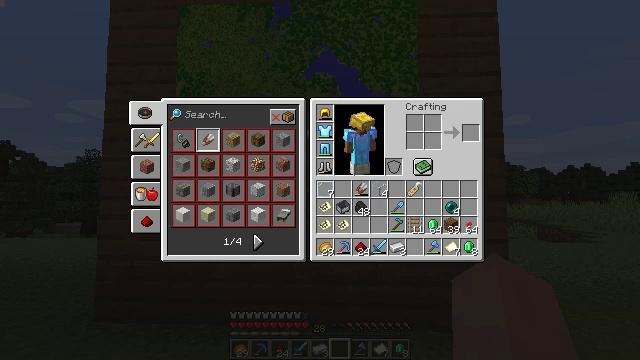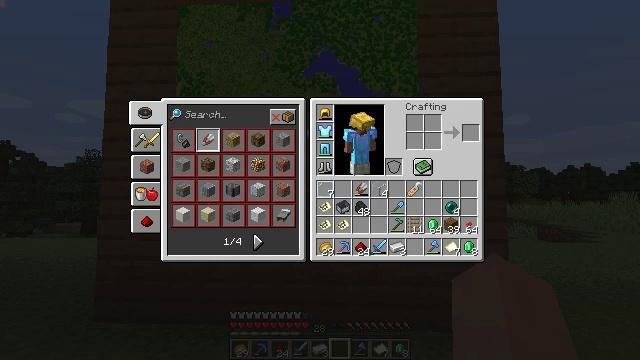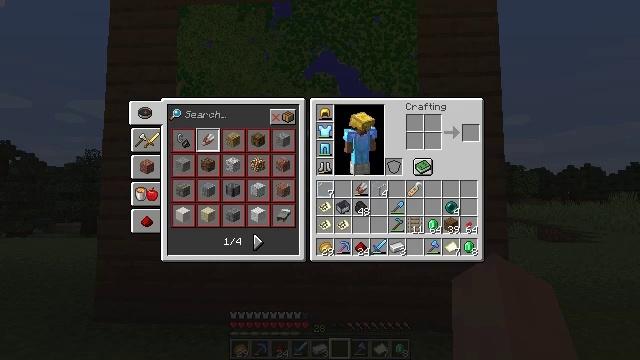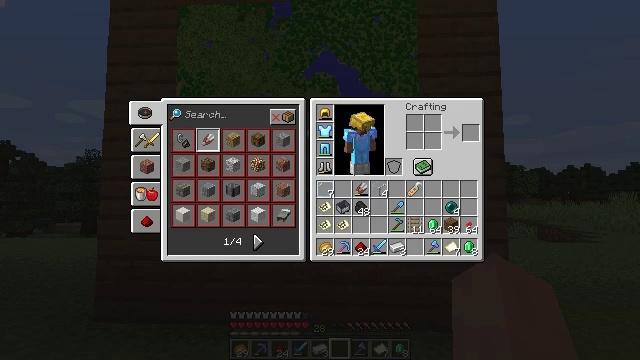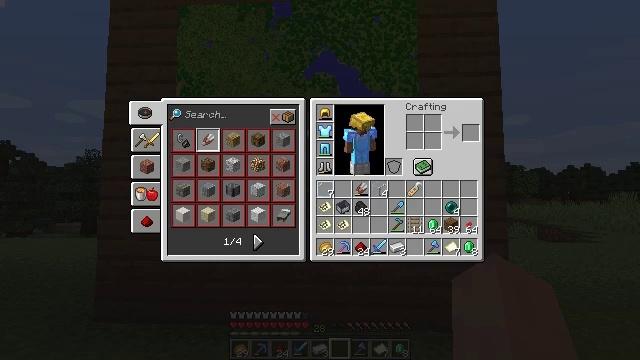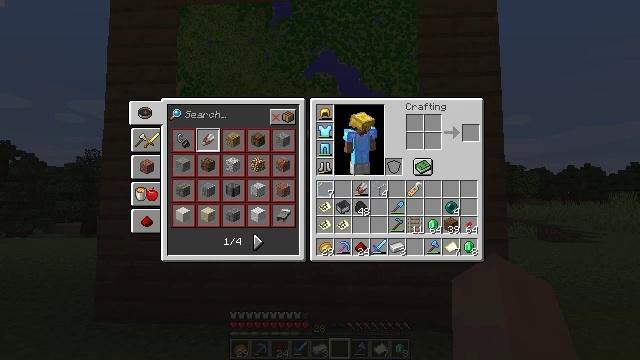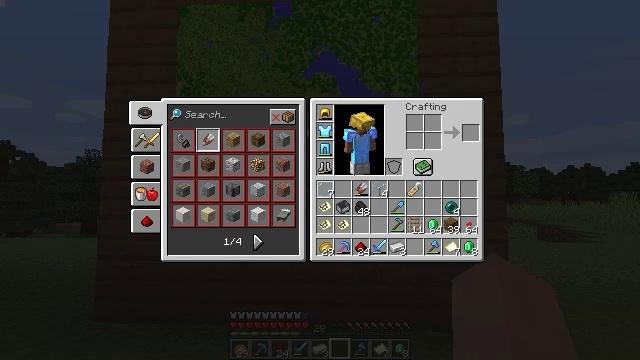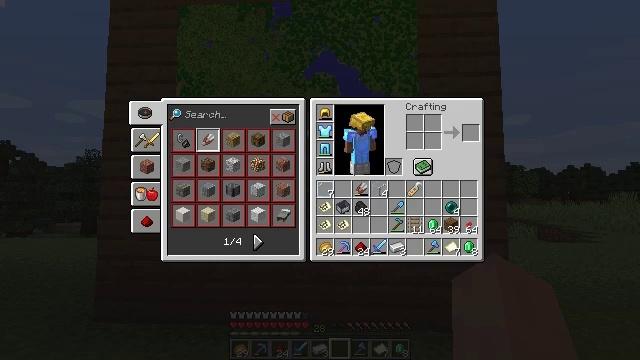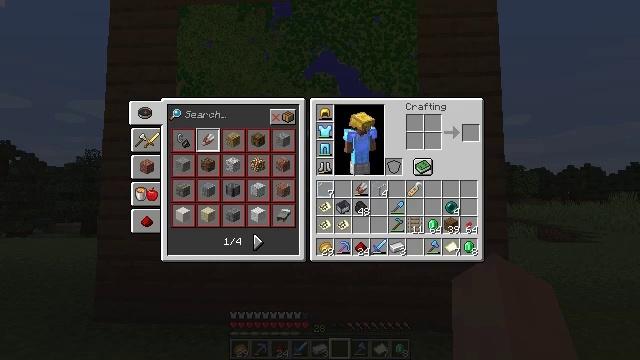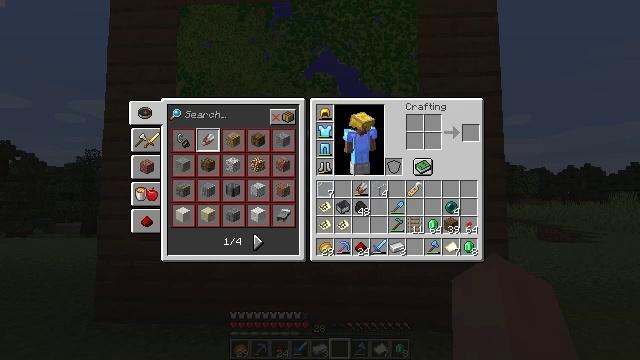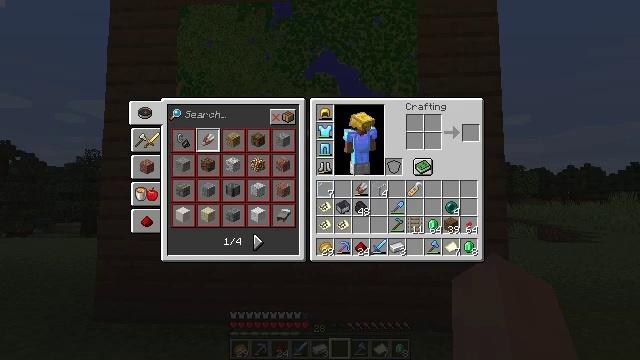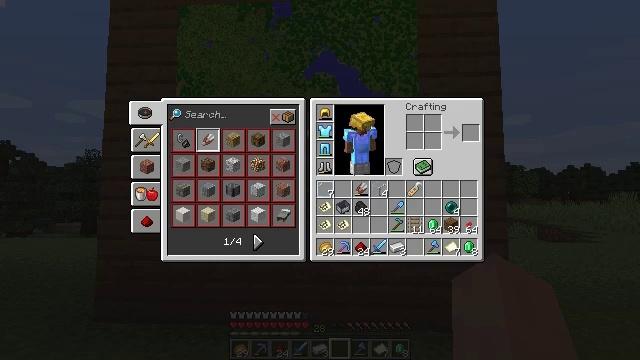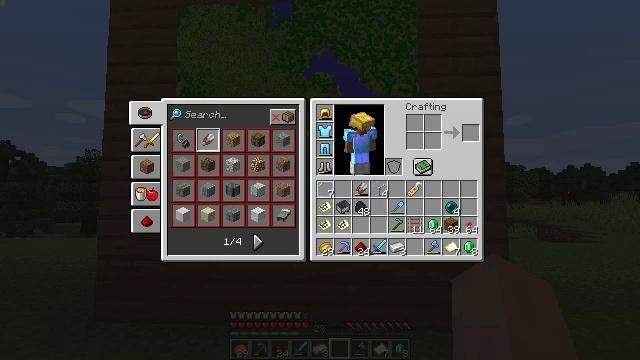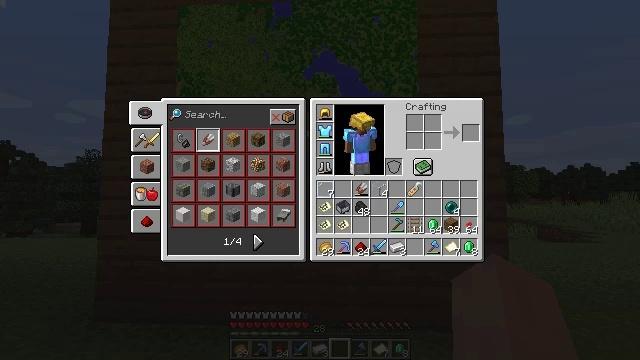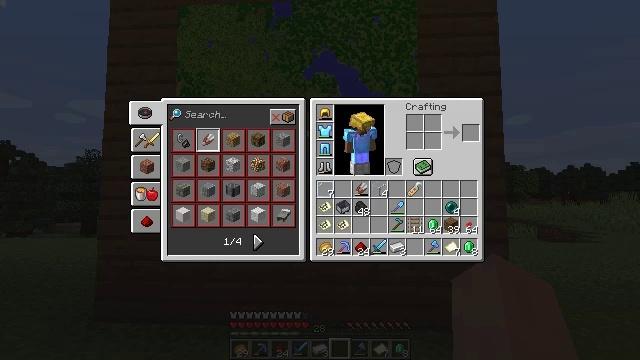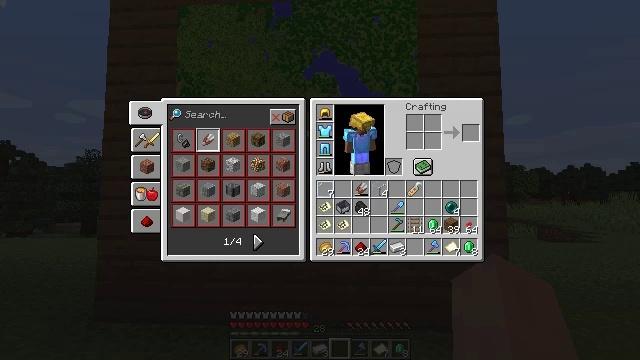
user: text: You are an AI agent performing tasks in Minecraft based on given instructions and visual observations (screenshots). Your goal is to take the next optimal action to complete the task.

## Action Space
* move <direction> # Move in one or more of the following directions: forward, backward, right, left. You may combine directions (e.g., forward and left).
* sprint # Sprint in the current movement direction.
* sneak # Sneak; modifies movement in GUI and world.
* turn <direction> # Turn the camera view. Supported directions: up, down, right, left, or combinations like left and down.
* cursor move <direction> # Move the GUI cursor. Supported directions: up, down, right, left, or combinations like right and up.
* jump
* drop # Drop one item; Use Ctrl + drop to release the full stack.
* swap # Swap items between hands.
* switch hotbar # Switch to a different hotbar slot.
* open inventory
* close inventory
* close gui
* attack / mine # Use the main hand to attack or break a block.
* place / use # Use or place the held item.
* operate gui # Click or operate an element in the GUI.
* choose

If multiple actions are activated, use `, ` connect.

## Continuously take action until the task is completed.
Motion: motion action
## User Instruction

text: Put leather in the center and surround it with sticks to craft an item frame.
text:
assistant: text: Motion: no_op
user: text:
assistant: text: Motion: no_op
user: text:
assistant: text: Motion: no_op
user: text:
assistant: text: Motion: no_op
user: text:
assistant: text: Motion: no_op
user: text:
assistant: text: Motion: no_op
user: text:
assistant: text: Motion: no_op
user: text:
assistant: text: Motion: no_op
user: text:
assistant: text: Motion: no_op
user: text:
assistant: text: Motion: no_op
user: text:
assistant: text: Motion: no_op
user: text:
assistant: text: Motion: no_op
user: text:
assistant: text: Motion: no_op
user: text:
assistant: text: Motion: no_op
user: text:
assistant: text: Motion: no_op
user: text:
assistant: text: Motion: no_op
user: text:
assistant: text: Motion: no_op
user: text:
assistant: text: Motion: no_op
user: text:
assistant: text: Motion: no_op
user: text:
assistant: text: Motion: no_op
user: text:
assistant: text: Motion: no_op
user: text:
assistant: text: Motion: no_op
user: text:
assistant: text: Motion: no_op
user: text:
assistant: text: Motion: no_op
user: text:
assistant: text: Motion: no_op
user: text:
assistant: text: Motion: no_op
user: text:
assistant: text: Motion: no_op
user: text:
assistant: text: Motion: no_op
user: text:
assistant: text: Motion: no_op
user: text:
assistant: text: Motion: no_op